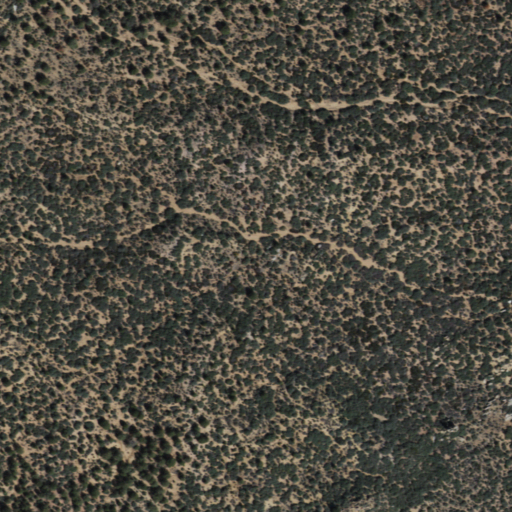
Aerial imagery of depression(s) in Arizona named Iron Spring Basin containing shrub and evergreen forest